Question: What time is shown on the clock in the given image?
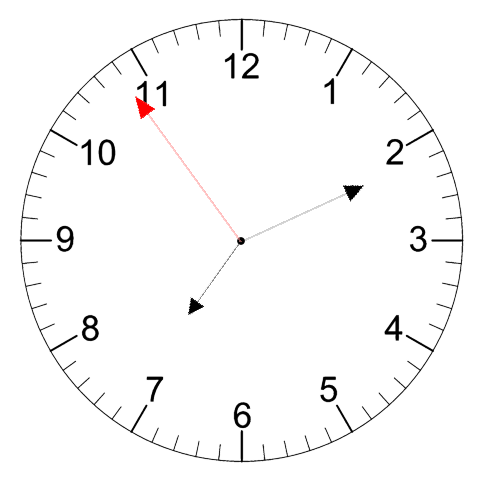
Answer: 07:10:54